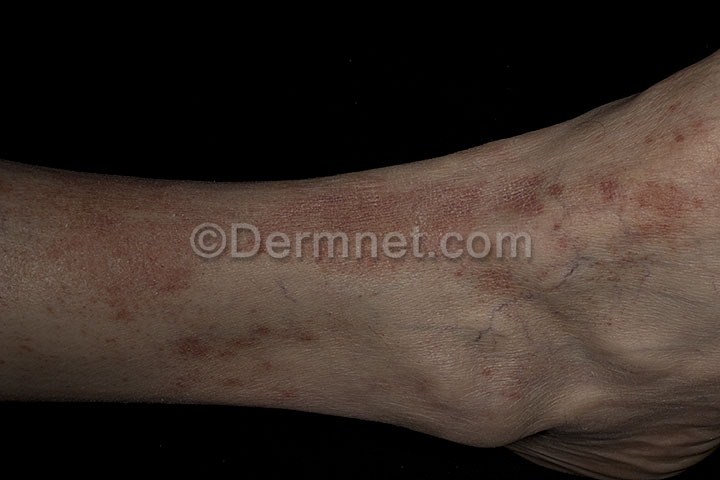
Disease: Vasculitis Photos